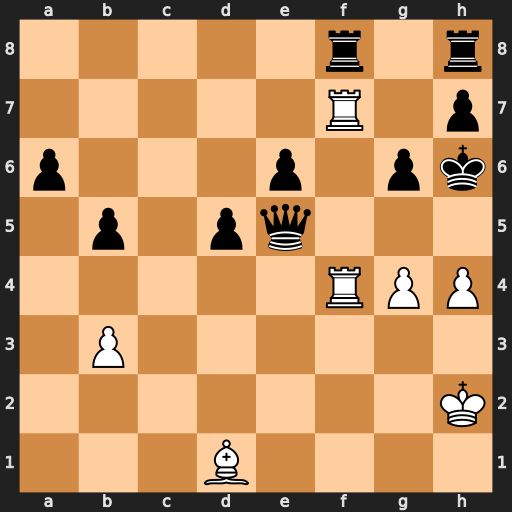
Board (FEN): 5r1r/5R1p/p3p1pk/1p1pq3/5RPP/1P6/7K/3B4
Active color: w
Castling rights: -
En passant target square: -
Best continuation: g5+ Qxg5 hxg5+ Kxg5 Rxf8 Rxf8 Rxf8